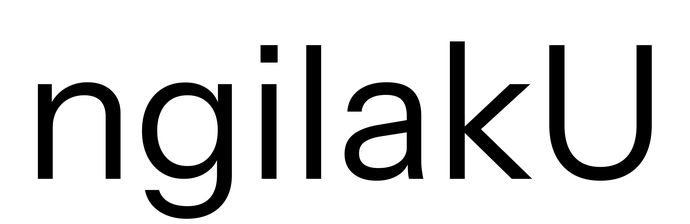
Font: InstrumentSans_Regular